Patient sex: F
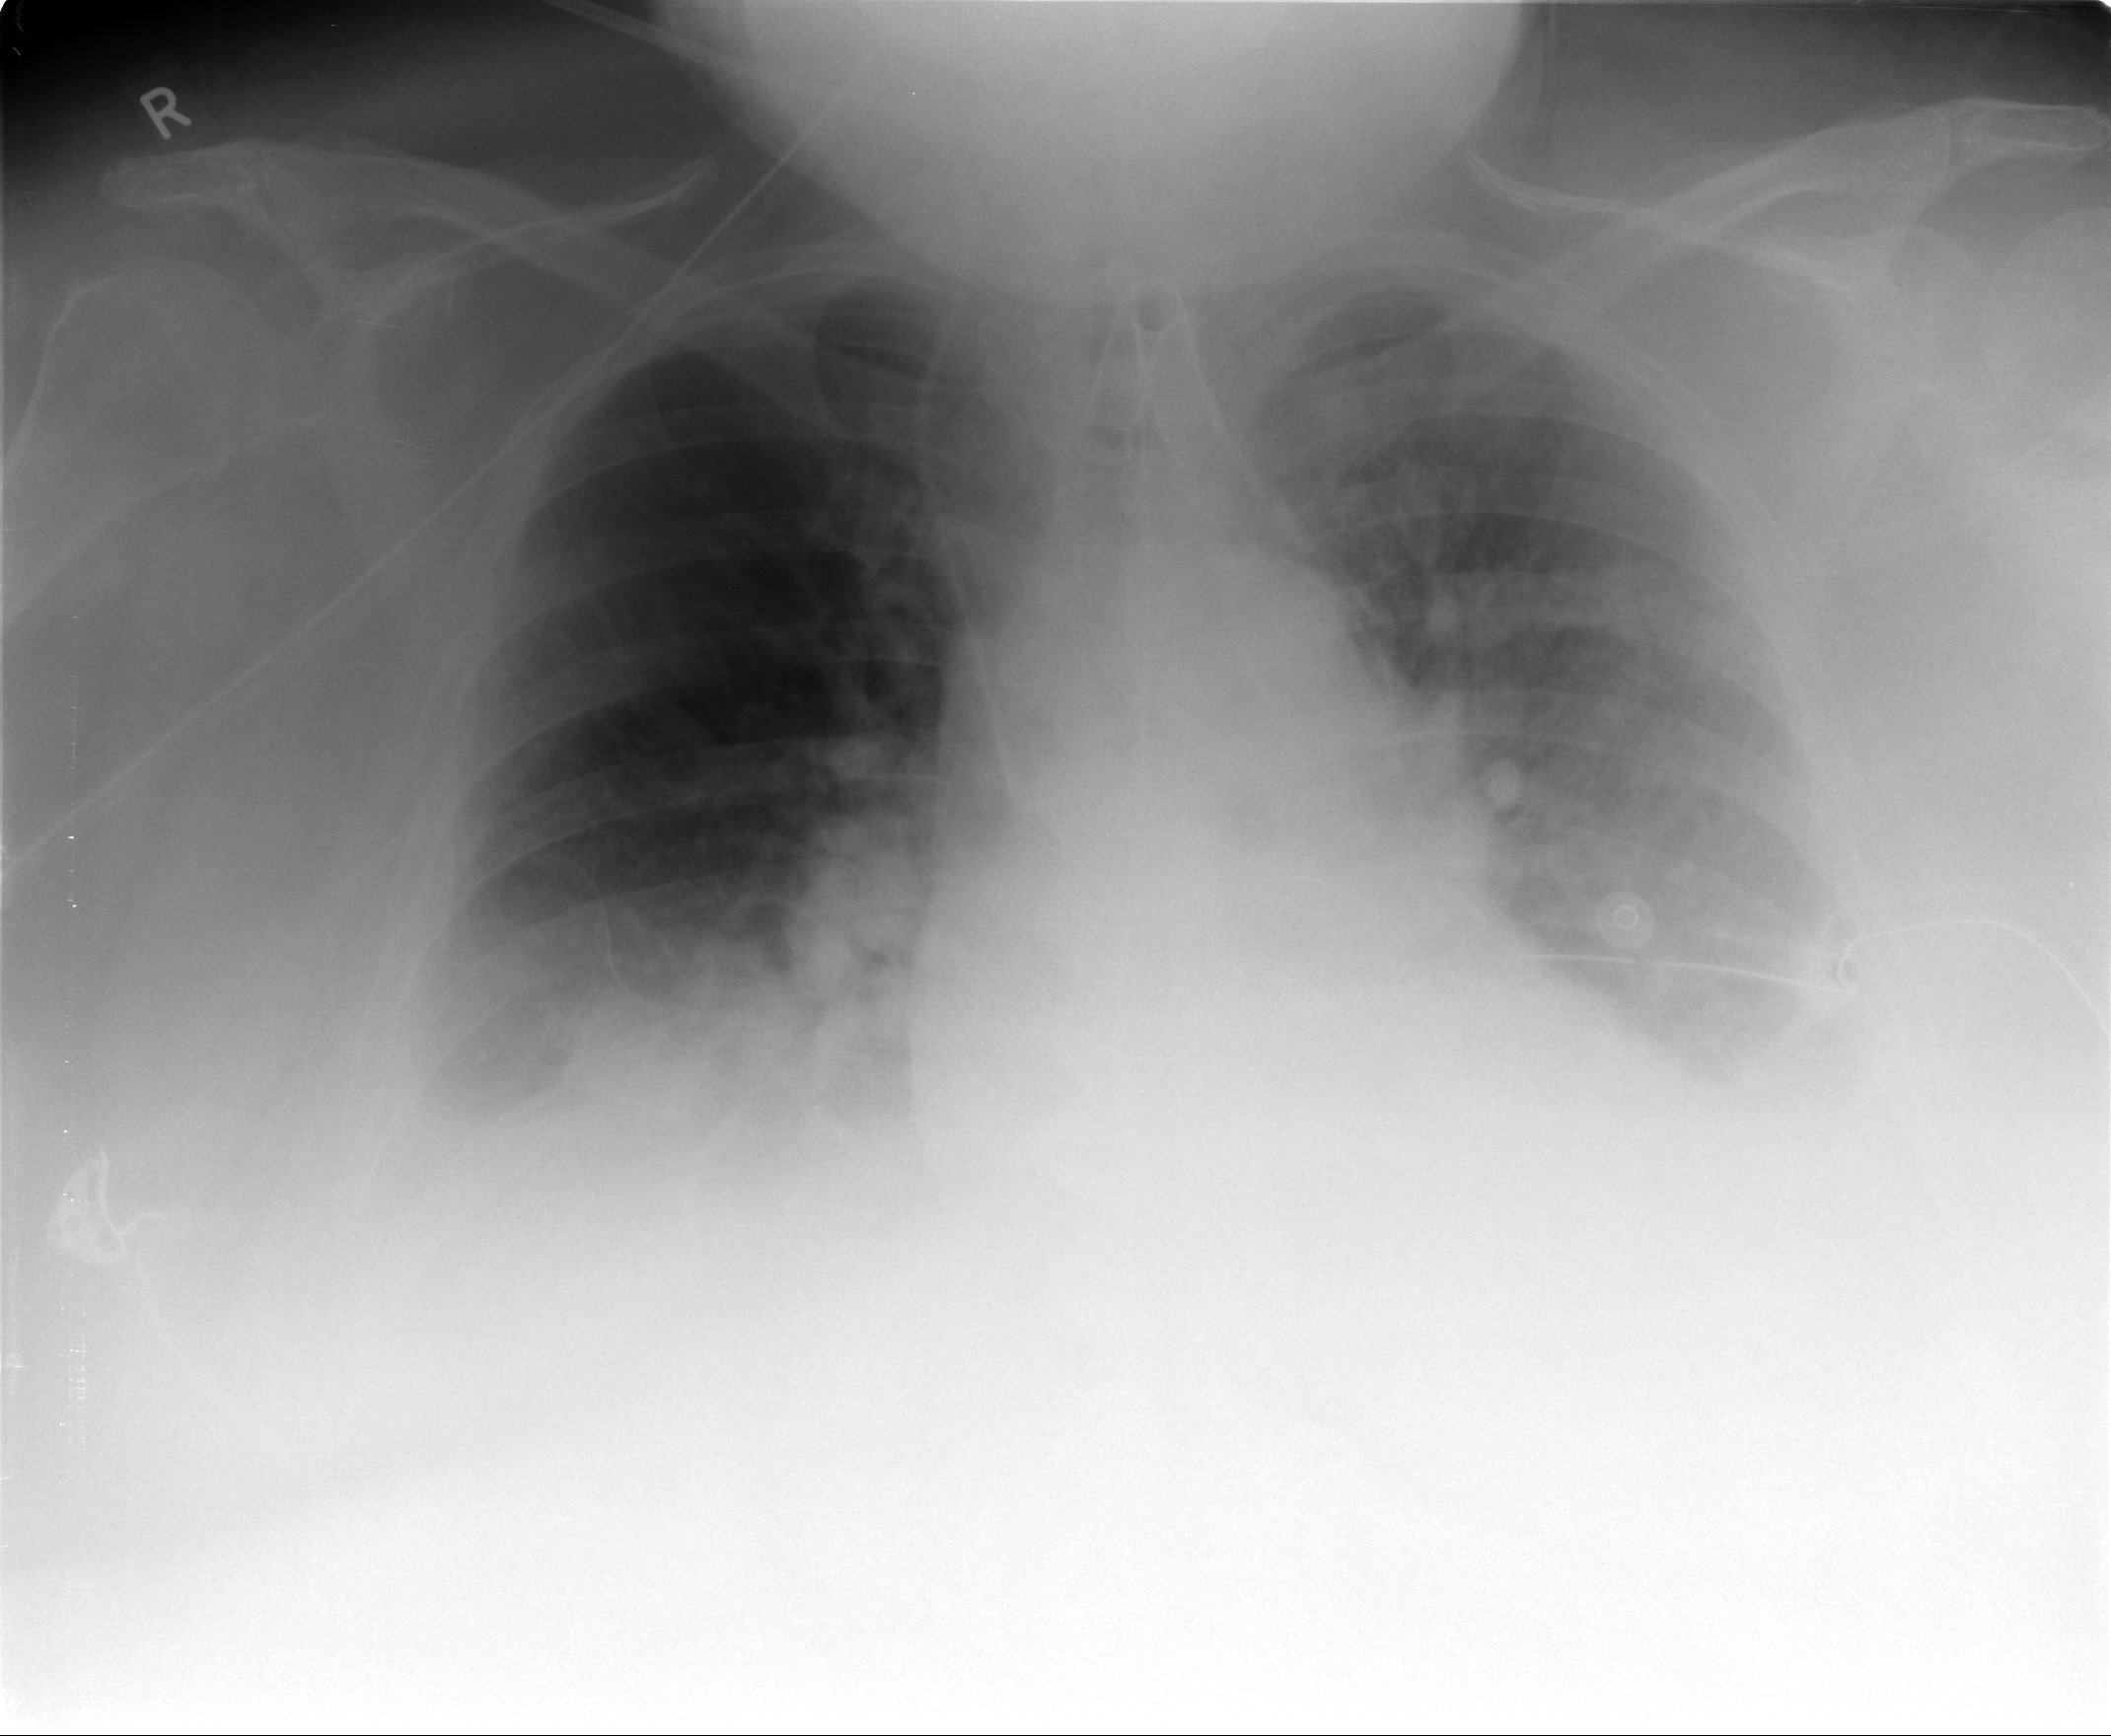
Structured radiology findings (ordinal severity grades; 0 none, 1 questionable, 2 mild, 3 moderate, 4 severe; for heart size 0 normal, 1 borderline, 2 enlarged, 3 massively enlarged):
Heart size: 1
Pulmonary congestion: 2
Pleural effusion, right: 3
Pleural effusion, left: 3
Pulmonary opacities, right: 0
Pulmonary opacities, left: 2
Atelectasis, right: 2
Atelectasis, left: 2